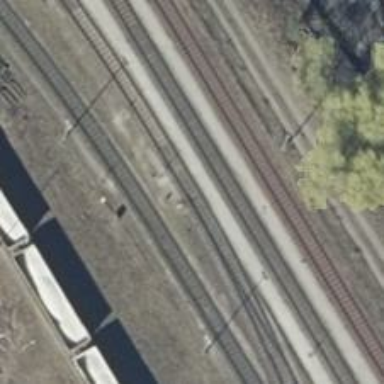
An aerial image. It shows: Railway switch.